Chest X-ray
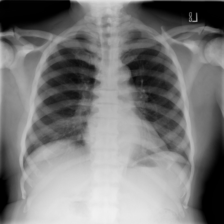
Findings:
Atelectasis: negative
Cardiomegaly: negative
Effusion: negative
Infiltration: positive
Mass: negative
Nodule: negative
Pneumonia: negative
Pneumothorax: negative
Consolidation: negative
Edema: negative
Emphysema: negative
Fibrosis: negative
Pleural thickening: negative
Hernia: negative